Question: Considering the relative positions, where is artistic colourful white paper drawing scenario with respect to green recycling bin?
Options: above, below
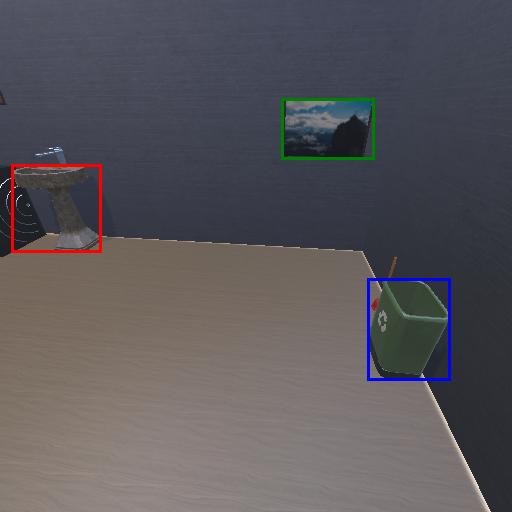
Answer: above